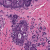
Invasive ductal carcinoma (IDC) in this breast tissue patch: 0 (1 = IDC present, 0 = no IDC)